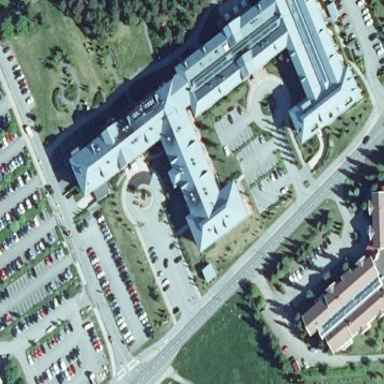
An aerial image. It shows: Healthcare facility identified as hospital.